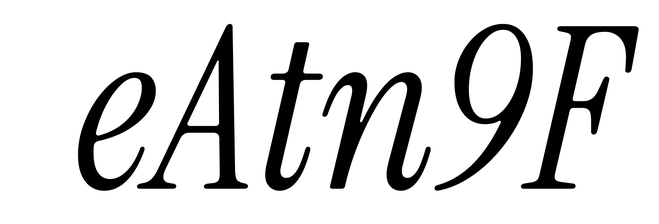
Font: InstrumentSerif-Italic